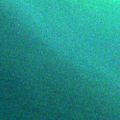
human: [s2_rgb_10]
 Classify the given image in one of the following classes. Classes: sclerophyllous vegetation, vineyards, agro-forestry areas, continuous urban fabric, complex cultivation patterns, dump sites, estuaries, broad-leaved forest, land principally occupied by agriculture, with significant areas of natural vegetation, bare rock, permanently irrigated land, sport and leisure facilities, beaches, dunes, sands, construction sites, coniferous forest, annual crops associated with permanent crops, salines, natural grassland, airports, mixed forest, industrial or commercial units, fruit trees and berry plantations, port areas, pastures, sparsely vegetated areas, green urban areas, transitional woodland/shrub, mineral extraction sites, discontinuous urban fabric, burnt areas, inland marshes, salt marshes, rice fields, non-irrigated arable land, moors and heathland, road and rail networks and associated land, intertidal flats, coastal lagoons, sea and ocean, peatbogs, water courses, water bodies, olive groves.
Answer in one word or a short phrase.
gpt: estuaries